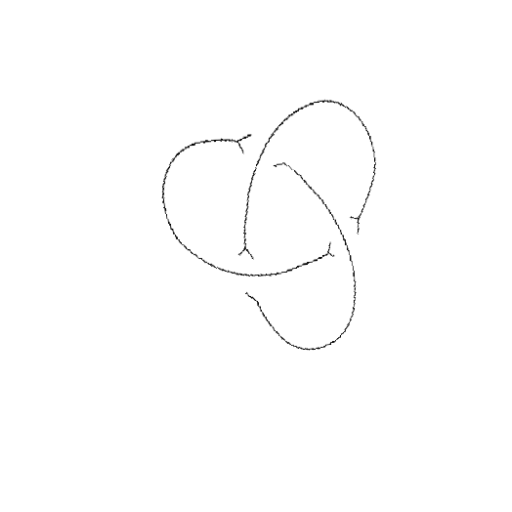
Crossing number: 3